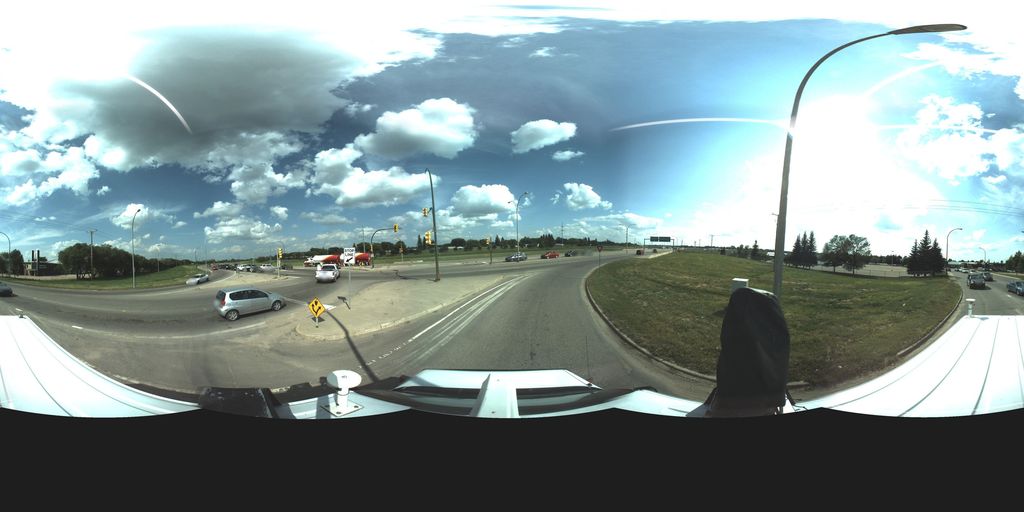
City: saskatoon